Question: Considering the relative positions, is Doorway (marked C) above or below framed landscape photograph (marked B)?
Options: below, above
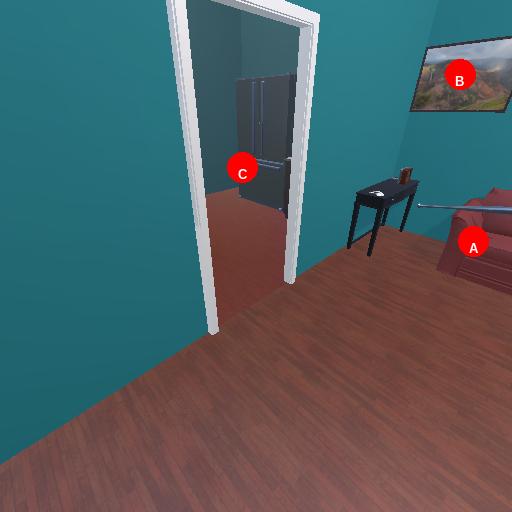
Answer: below